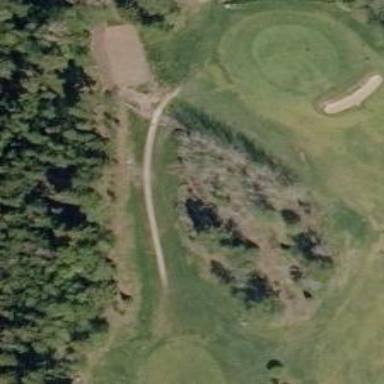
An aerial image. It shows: Path for both road and golf.